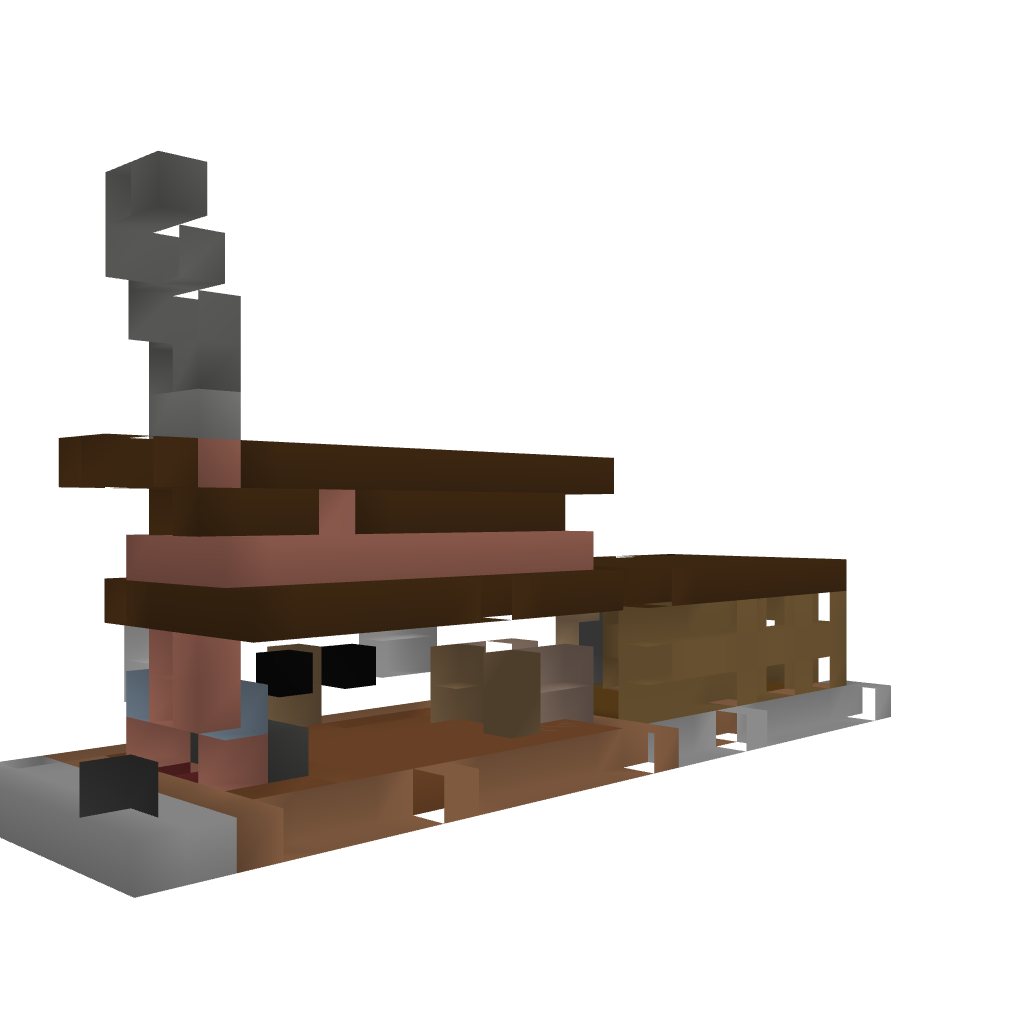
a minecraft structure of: Old Tyme Cabin